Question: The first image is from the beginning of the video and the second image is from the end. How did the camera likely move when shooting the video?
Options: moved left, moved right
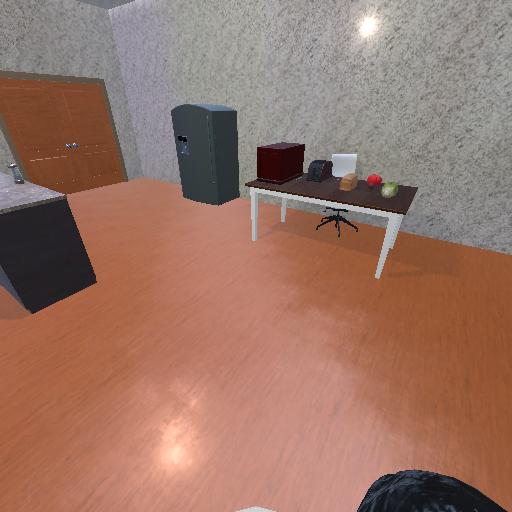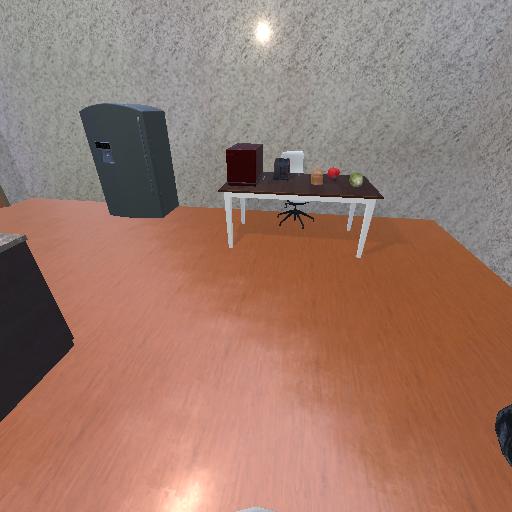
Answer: moved left